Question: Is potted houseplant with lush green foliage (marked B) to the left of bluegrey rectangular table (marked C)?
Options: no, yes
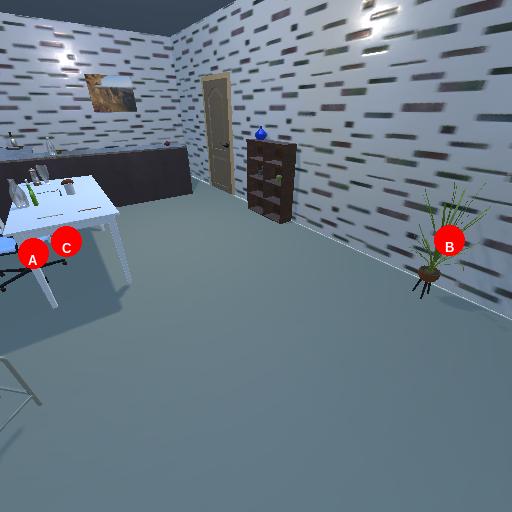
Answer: no